Question: I using visual studio 2012,i have a problem when i debug my project it shows this error.How can i resolve this .
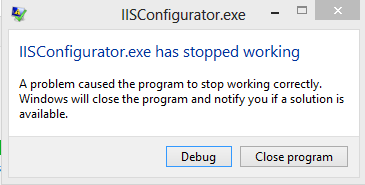
Answer: Try to install the IIS Management Console.
I found this post: <URL>, but I didn't need to install "Internet Infromation Services Hostable Web Core", only the management console.
I'm running w8
<URL>